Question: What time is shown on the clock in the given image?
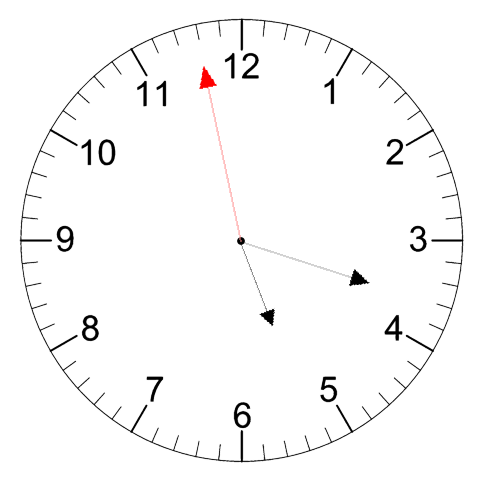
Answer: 05:17:58